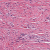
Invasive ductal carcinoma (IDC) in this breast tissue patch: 0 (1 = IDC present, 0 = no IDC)